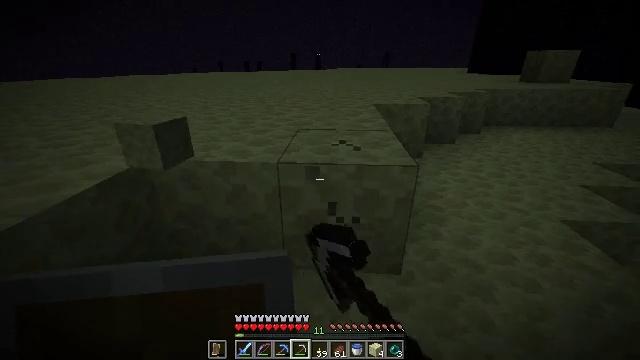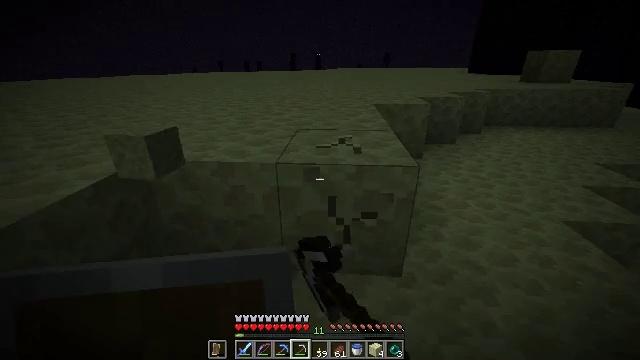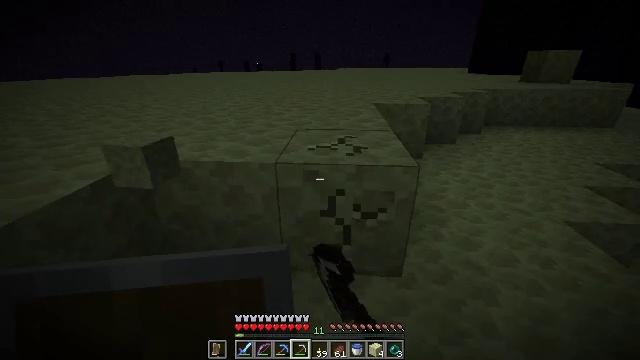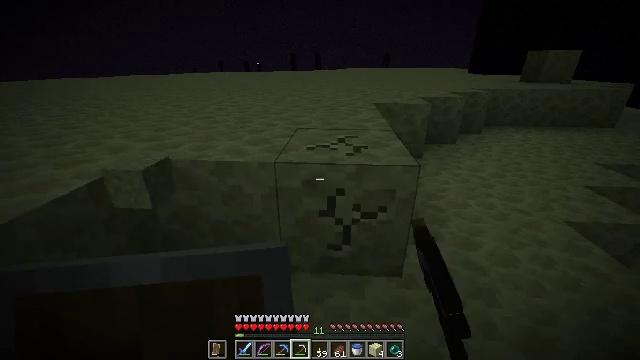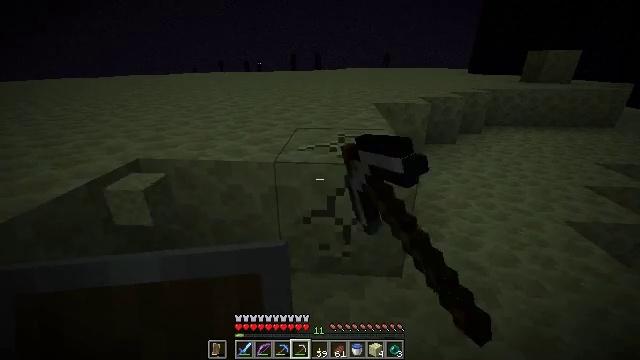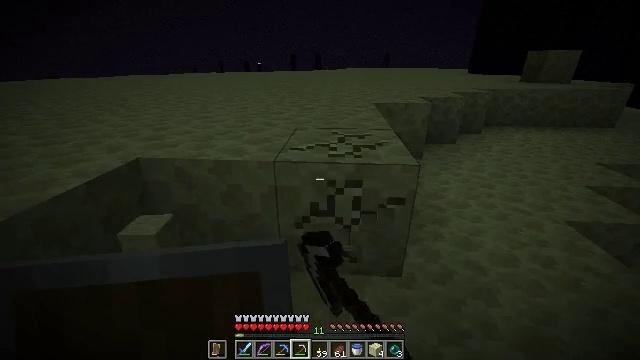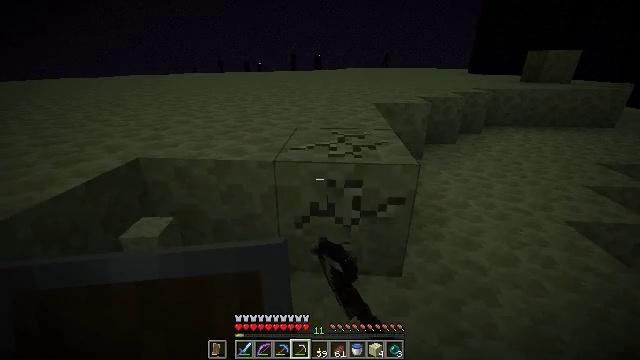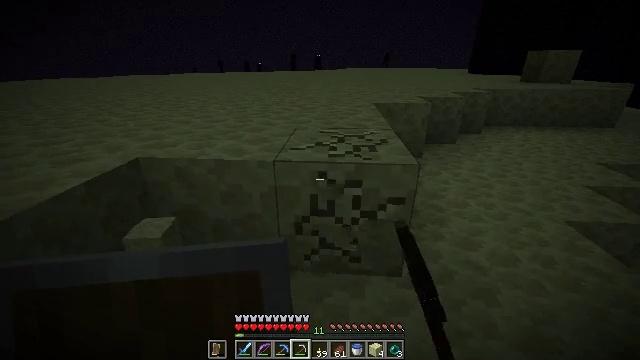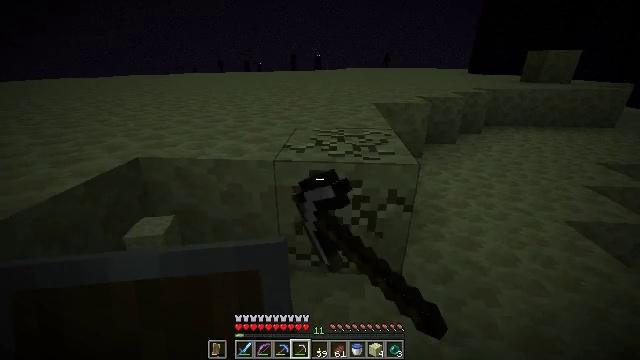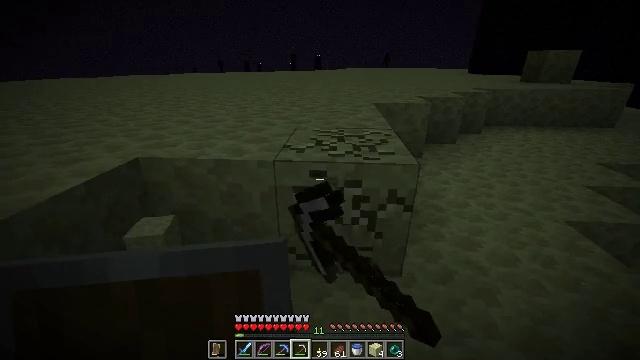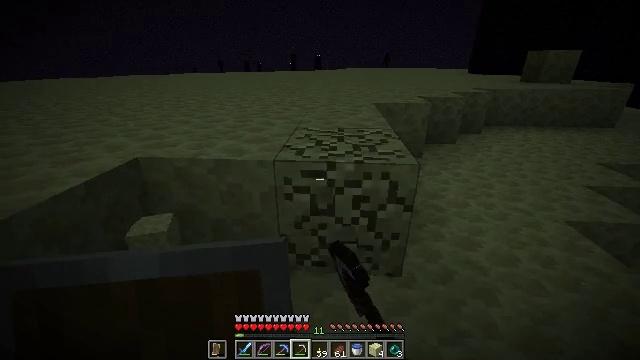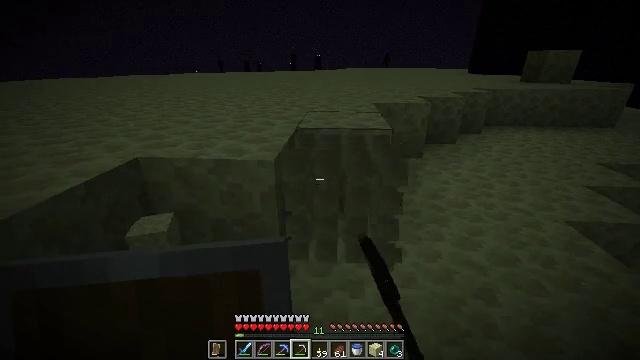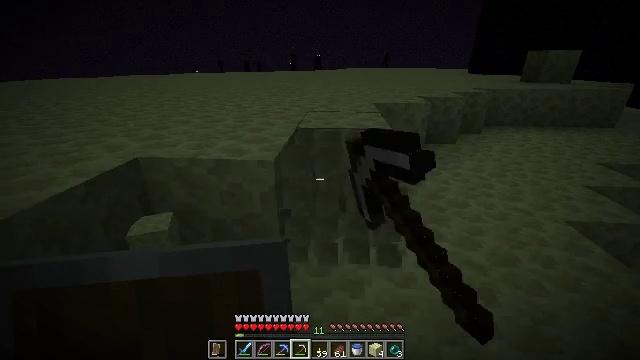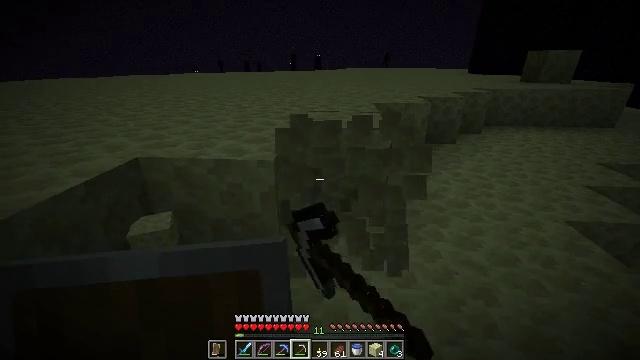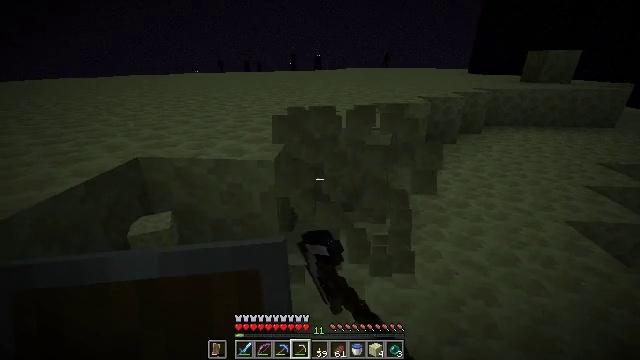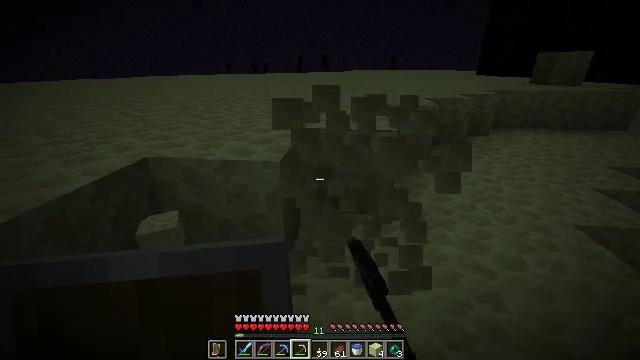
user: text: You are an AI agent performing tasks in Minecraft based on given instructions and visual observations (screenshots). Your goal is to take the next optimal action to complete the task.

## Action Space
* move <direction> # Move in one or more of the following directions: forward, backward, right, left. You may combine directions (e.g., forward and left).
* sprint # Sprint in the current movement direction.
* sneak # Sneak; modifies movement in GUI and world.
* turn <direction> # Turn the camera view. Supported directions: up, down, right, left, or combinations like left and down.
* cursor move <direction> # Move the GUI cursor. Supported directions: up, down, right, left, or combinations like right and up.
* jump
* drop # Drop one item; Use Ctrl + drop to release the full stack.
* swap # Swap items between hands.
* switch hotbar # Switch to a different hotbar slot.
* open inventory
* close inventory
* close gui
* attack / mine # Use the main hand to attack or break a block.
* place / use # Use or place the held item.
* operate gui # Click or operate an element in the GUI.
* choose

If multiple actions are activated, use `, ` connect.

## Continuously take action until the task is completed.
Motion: motion action
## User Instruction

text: Break some end stone blocks.
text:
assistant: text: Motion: attack / mine
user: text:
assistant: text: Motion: attack / mine
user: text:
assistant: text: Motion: attack / mine
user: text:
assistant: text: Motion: attack / mine
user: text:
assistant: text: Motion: attack / mine
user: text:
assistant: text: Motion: attack / mine
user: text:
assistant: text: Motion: attack / mine
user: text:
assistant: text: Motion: attack / mine
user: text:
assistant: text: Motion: attack / mine
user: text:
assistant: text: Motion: attack / mine
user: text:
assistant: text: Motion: attack / mine
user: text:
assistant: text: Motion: attack / mine
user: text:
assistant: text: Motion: attack / mine
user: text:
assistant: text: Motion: attack / mine
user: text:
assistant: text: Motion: turn left, attack / mine
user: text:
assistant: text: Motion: turn left, attack / mine
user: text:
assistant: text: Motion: turn left, attack / mine
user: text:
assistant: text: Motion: attack / mine
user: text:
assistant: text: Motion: attack / mine
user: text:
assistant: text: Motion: attack / mine
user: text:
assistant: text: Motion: attack / mine
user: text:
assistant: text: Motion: attack / mine
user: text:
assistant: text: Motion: attack / mine
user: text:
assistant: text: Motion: attack / mine
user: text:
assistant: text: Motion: attack / mine
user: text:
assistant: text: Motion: attack / mine
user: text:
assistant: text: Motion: attack / mine
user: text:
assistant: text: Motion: attack / mine
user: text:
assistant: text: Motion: attack / mine
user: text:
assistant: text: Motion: attack / mine